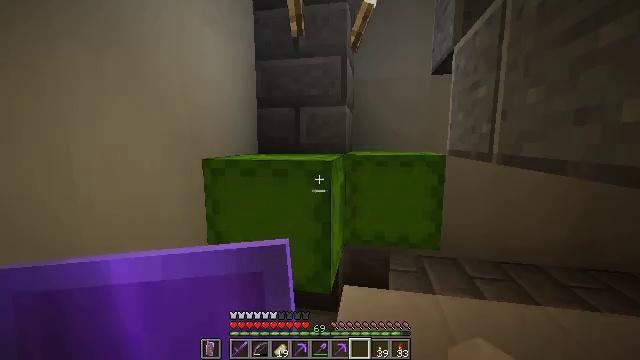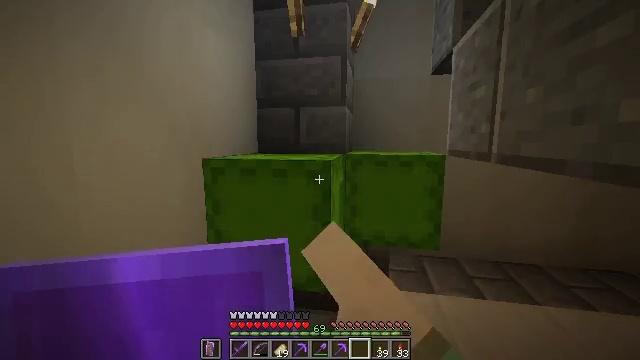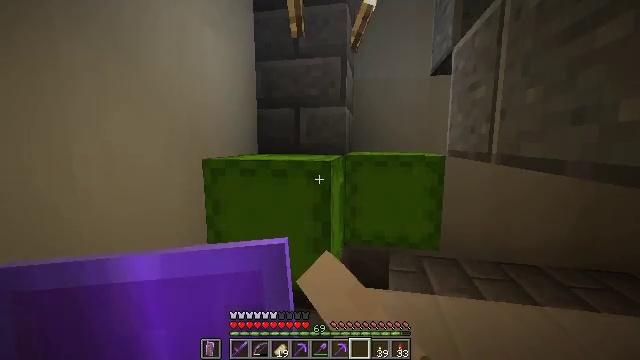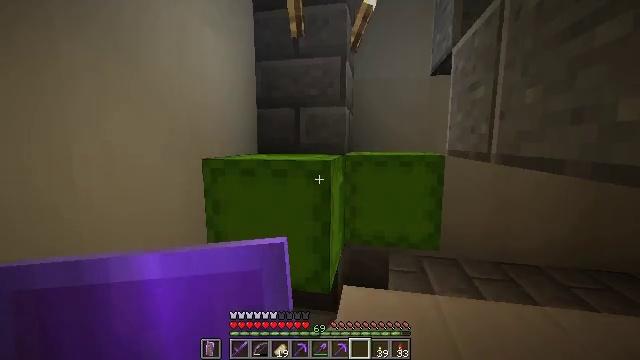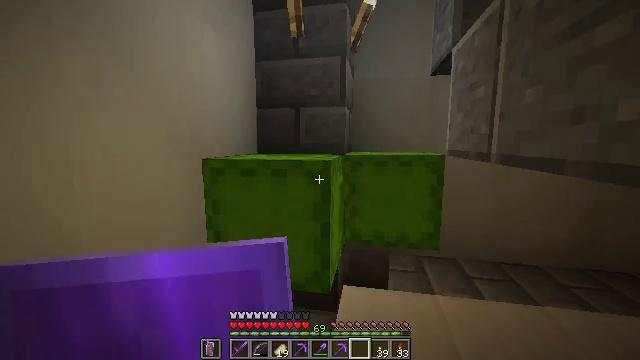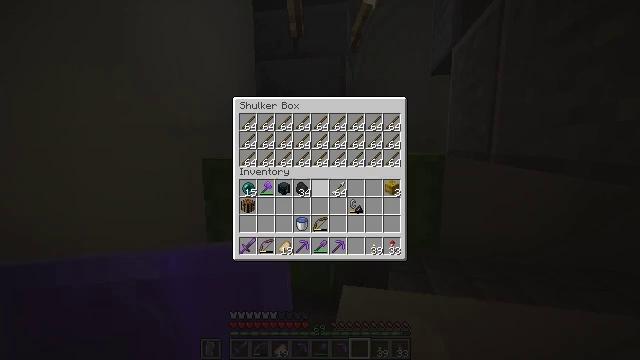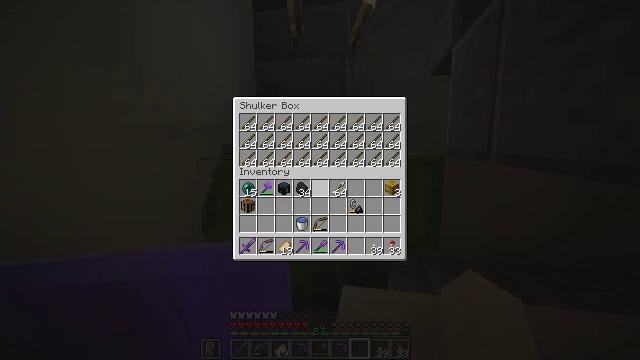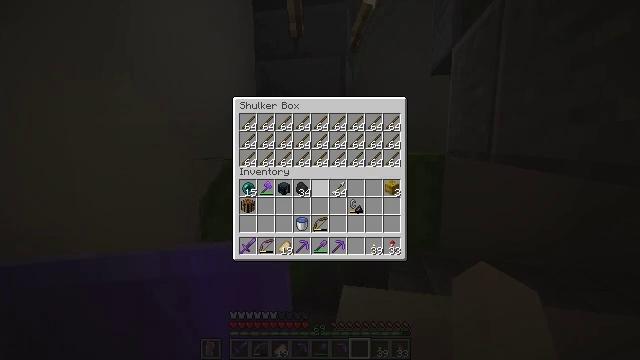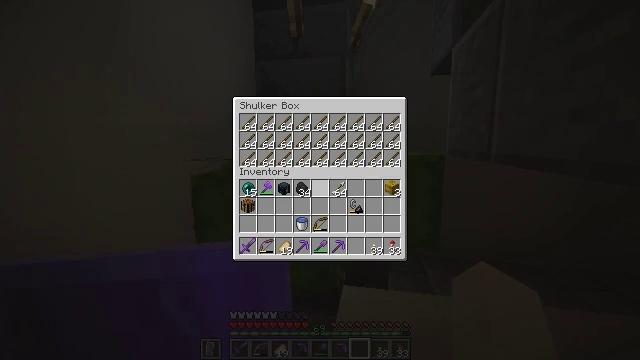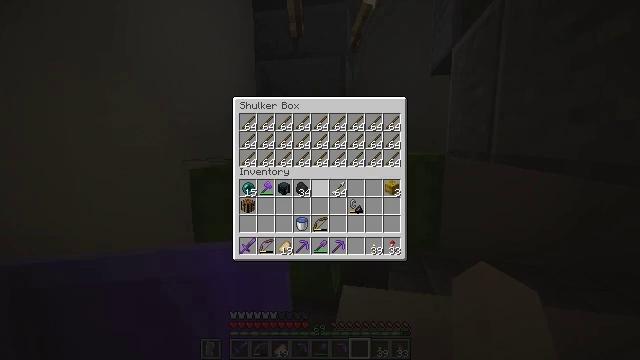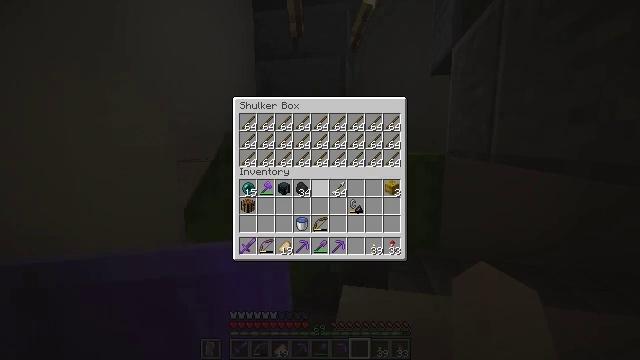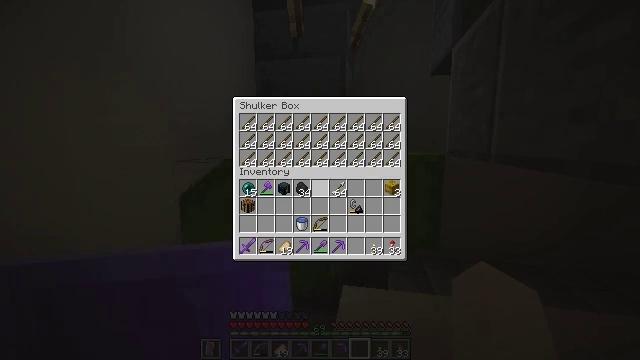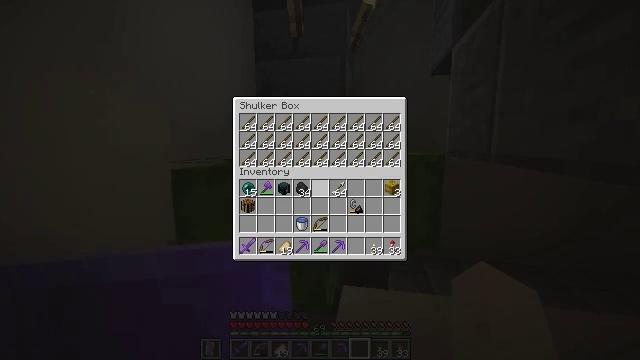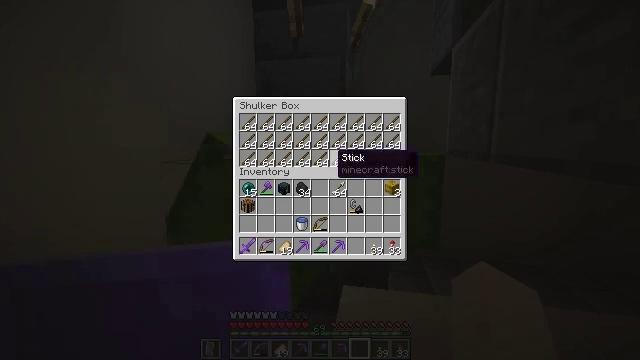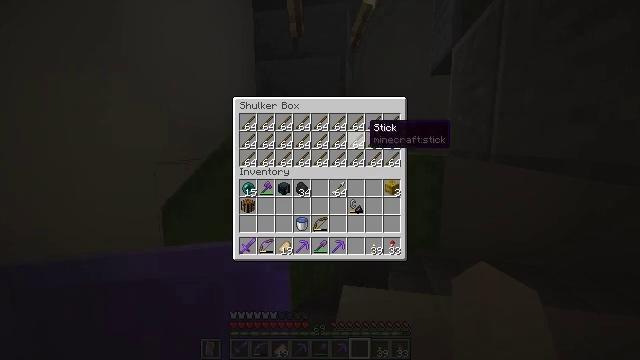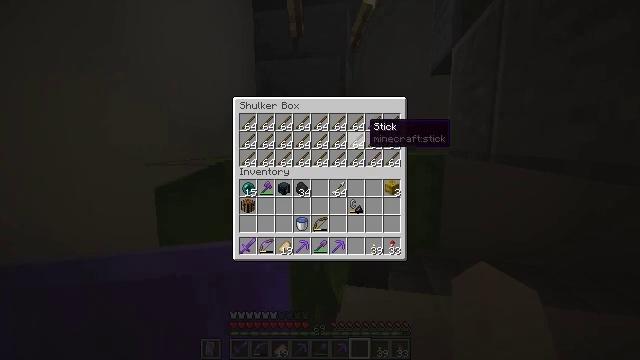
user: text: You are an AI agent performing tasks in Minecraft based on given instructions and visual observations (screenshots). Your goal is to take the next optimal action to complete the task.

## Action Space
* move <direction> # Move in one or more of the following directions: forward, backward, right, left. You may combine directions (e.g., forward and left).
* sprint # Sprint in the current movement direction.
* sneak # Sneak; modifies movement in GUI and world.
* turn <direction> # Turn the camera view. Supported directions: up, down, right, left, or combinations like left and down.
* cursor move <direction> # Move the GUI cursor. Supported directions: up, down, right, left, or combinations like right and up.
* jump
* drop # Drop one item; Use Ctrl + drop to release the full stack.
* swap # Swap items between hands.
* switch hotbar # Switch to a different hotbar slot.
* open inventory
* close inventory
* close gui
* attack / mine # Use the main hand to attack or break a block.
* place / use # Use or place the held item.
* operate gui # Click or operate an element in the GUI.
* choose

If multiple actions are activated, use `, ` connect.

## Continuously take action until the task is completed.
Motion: motion action
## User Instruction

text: Disassemble the lime shulker box by mining it.
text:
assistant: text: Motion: use / place
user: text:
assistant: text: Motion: no_op
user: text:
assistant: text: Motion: no_op
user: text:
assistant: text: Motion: no_op
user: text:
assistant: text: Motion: no_op
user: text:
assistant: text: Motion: no_op
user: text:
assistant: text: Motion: no_op
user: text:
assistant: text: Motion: no_op
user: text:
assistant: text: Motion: no_op
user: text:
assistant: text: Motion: no_op
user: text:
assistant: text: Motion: no_op
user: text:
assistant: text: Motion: no_op
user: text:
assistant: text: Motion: turn right and up
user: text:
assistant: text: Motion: turn right and up
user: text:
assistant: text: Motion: no_op
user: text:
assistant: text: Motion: no_op
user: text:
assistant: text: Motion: no_op
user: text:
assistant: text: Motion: no_op
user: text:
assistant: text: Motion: turn down
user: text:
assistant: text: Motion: no_op
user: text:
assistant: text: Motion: no_op
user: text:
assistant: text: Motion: no_op
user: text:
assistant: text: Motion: no_op
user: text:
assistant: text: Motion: no_op
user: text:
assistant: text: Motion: no_op
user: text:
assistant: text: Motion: attack / mine
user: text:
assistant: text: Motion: attack / mine
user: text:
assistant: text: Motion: attack / mine
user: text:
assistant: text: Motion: no_op
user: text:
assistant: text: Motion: no_op